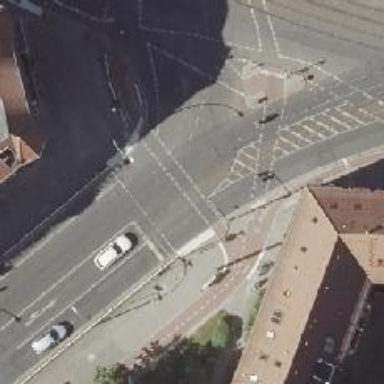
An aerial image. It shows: Tram crossing on the railway.